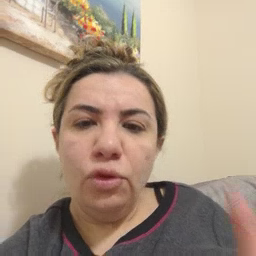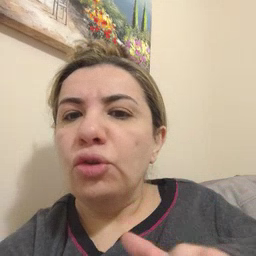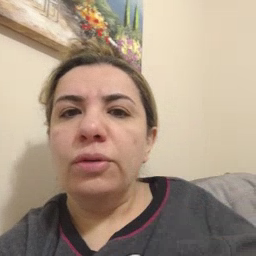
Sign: girl